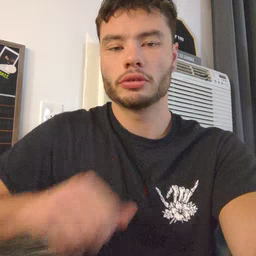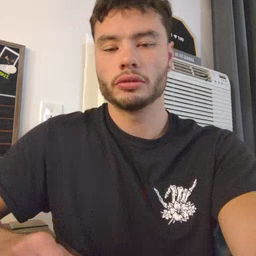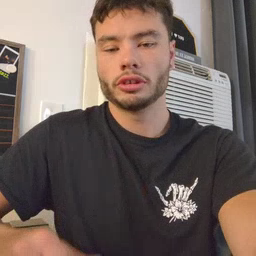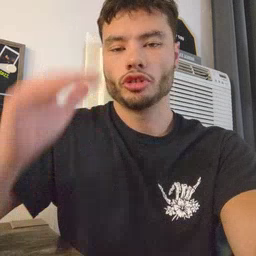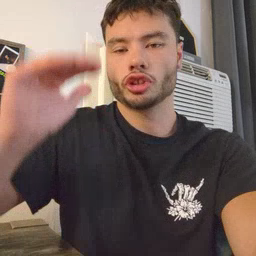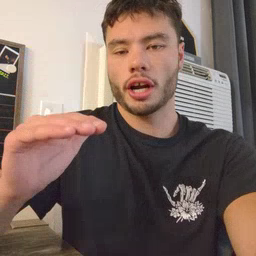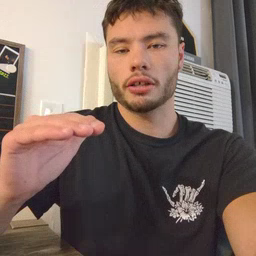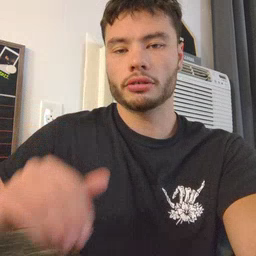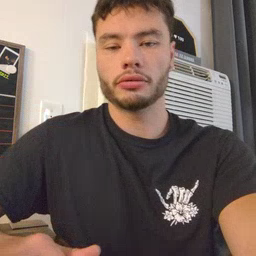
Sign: child